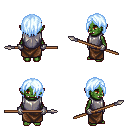
a pixel art fantasy rpg character, female body template, orc, green skin, steel chest armor, robe skirt, white cyan bangs hairstyle, metal gloves, spear, four views (front, back, left, right), 2x2 character sprite sheet, small pixel art, hard edges, no anti-aliasing